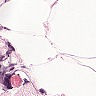
Metastatic tissue present: no